Field crop: maize
Growth stage: 1
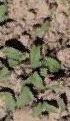
Species: convolvulus